Field crop: maize
Growth stage: 1
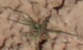
Species: lolium